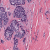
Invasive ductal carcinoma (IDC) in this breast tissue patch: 1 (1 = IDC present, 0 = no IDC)